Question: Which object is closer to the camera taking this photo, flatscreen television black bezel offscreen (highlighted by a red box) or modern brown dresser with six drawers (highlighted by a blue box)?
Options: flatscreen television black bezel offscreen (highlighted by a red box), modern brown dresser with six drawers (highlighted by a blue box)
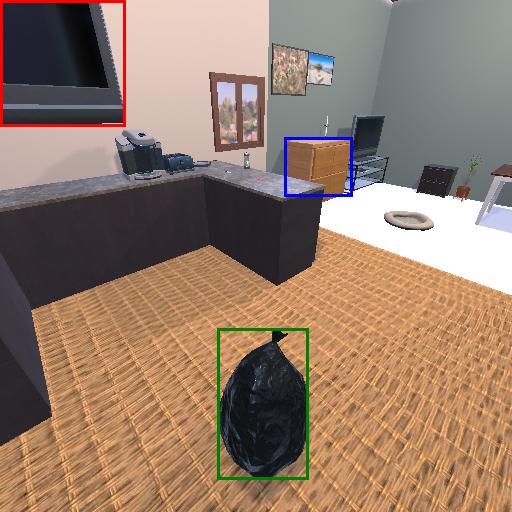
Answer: flatscreen television black bezel offscreen (highlighted by a red box)